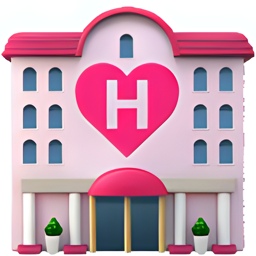
Name: love hotel
Emoji: 🏩
Group: Travel & Places
Sub-group: place-building